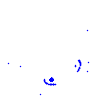
Particle: electron